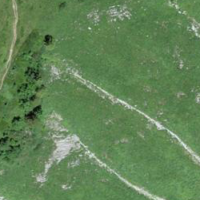
EUNIS habitat code: 23
Species observed at this site:
Rhododendron ferrugineum